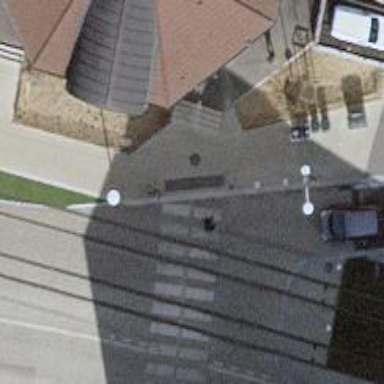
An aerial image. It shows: Tram level crossing on railway.